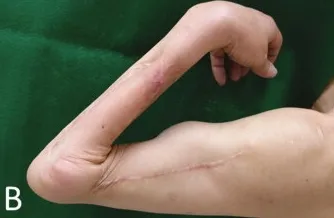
Case 1: Range of motion in the forearm and elbow 8 years and 3 months after the operation. (B) Degree of flexion.
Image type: radiology (x_ray)